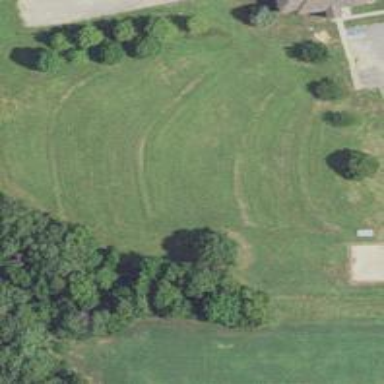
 designed for players to enjoy the game."